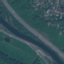
Land use / land cover class: Highway